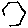
Label: hexagon